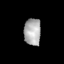
Tissue: skin
Cell type: Epithelial cells
Senescence score: 0.212
Nuclear area (px): 442
Mean DAPI intensity: 174.19